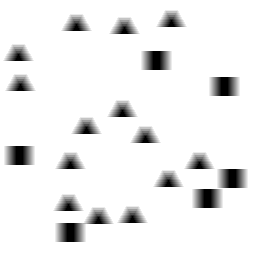
Squares: 6
Triangles: 14
Stars: 0
Total shapes: 20